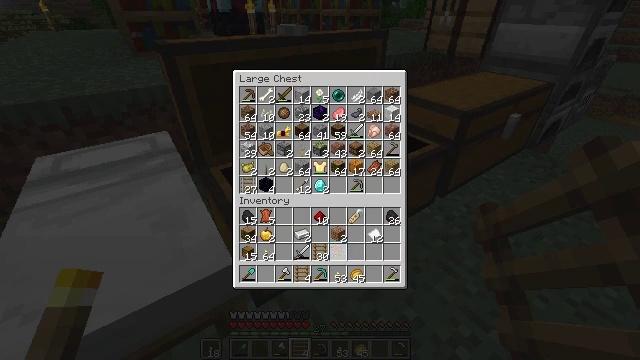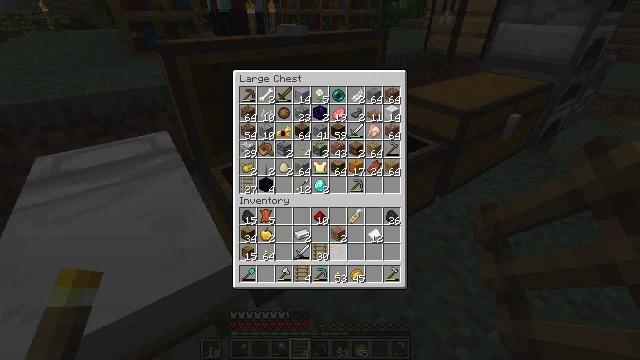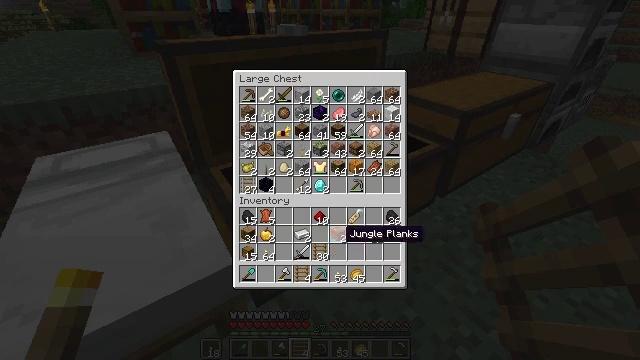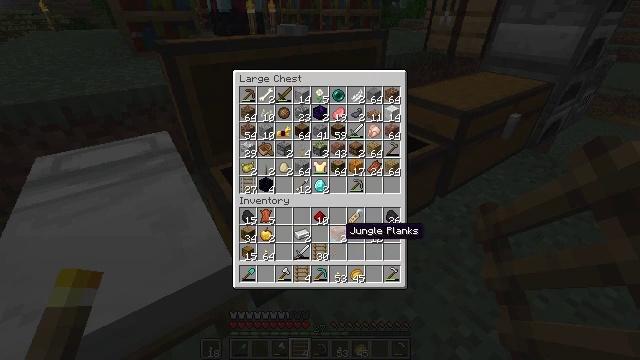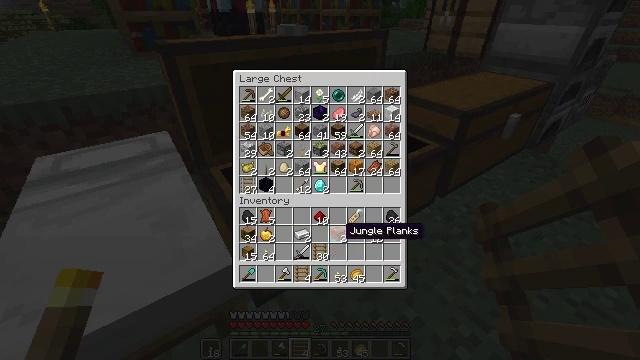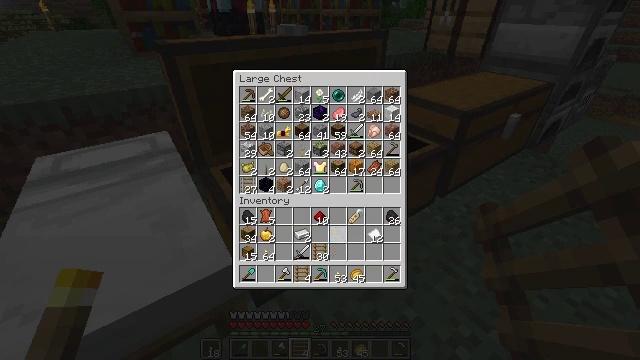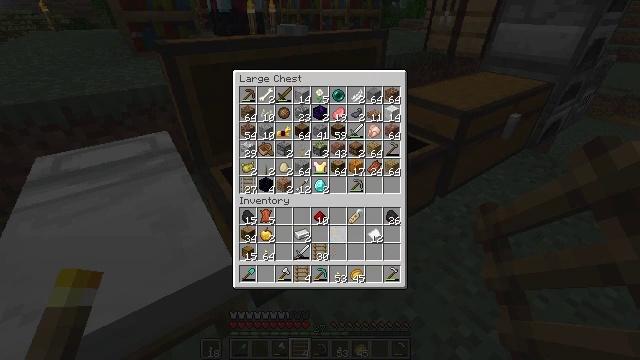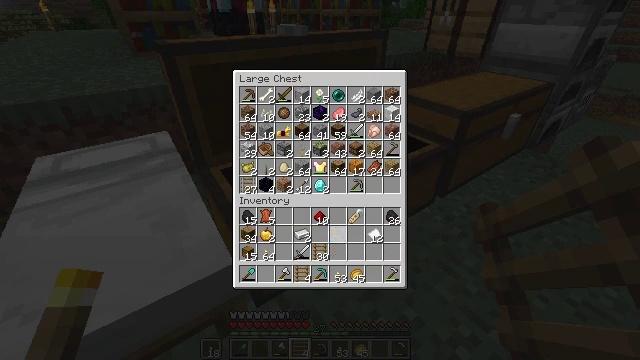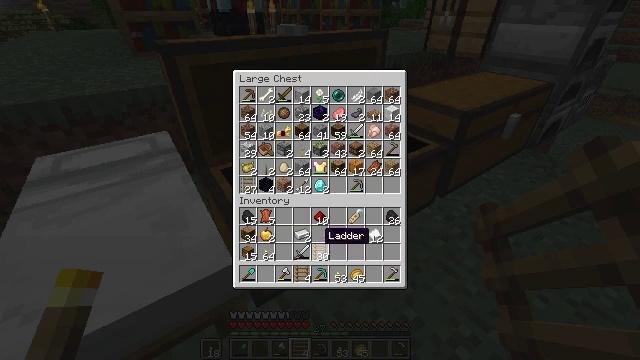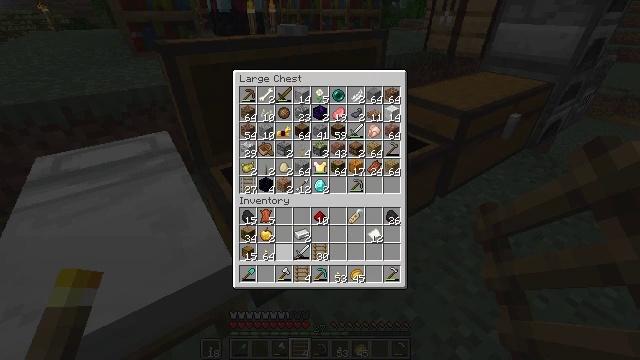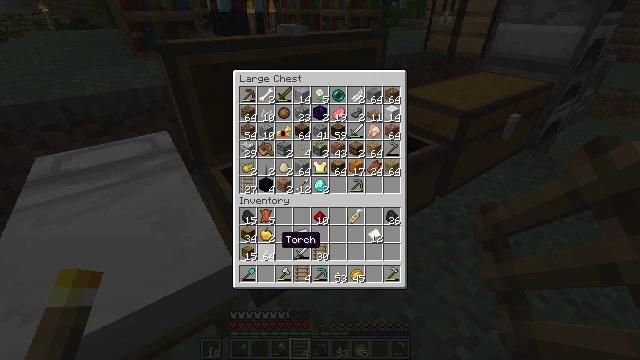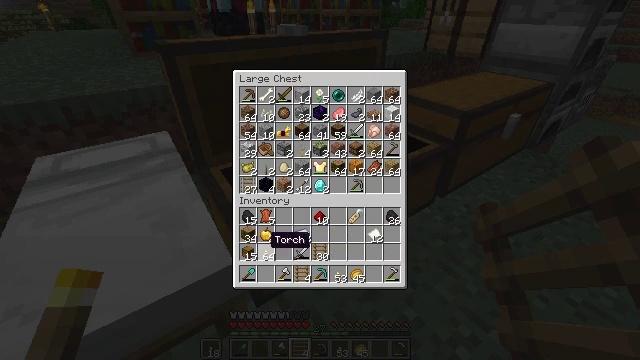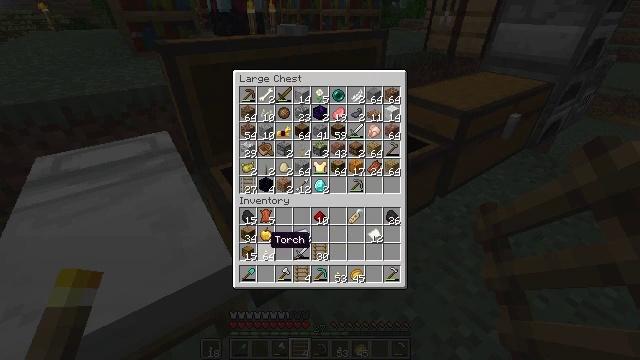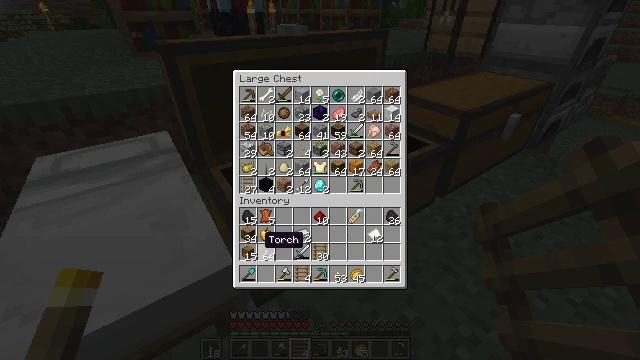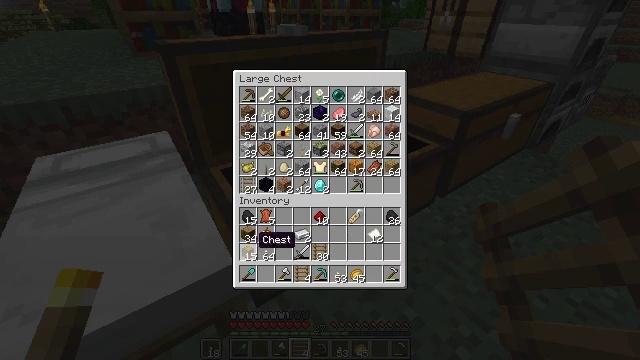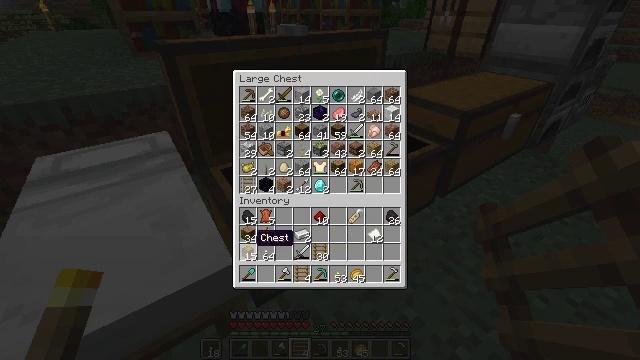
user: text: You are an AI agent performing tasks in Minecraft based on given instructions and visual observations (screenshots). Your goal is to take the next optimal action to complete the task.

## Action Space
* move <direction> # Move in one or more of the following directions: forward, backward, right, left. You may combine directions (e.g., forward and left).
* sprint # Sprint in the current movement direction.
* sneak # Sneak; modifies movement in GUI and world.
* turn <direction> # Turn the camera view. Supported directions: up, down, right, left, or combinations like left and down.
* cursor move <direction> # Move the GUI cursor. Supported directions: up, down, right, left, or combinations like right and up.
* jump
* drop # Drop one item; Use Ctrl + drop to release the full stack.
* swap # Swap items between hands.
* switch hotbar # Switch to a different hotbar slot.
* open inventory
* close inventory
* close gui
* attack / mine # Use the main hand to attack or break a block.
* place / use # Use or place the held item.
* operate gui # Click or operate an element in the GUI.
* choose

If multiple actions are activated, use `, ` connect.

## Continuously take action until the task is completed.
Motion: motion action
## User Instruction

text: Remove the ladder from its position.
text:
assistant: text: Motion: sneak
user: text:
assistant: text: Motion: sneak
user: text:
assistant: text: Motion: sneak
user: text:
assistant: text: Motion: sneak
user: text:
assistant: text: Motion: sneak, operate gui
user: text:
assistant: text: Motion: sneak, operate gui
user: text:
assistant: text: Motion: sneak, operate gui
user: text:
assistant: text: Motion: sneak, cursor move left
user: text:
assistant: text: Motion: sneak, cursor move left
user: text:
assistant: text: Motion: sneak, cursor move left
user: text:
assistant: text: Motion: sneak, cursor move left
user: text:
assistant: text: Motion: sneak
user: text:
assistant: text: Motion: sneak
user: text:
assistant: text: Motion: sneak
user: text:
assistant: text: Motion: sneak
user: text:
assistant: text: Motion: sneak
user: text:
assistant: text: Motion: sneak
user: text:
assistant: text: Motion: sneak
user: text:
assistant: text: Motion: sneak
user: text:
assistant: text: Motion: sneak, operate gui
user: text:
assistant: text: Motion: sneak, operate gui
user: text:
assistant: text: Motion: sneak, operate gui
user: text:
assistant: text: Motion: sneak
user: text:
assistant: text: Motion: sneak, cursor move right
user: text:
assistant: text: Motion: sneak, cursor move right
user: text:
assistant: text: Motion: sneak
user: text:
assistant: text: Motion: sneak
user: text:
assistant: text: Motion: sneak
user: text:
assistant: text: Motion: sneak
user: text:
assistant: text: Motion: sneak